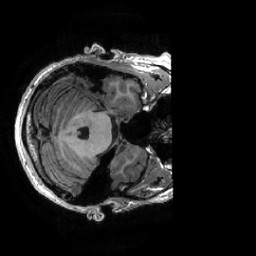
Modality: T1w
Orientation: axial
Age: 26
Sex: male
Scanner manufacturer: ge
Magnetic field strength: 3 T
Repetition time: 0.0073 s
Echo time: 0.003 s